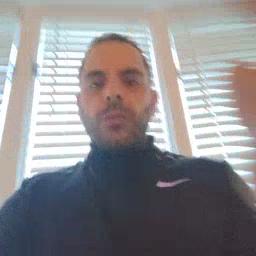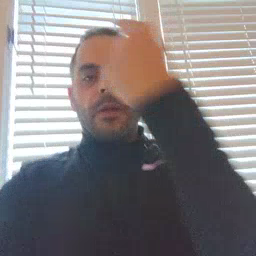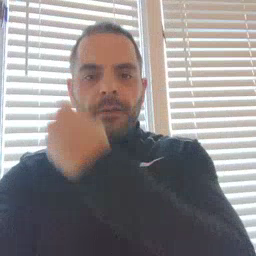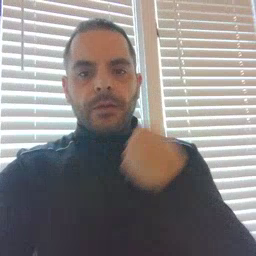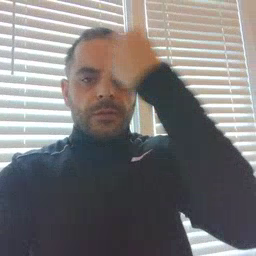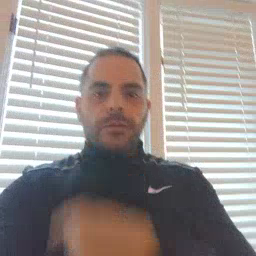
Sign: face